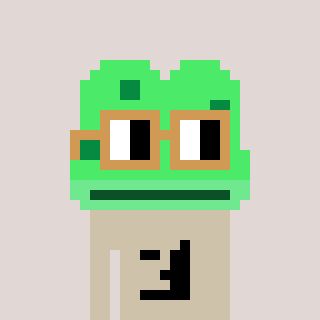
a pixel art character with square brown glasses, a frog-shaped head and a bege-colored body on a warm background